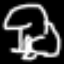
Label: frog